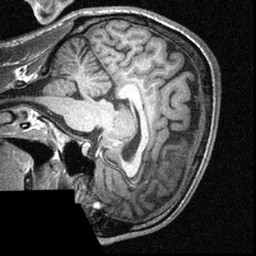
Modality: T1w
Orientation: sagittal
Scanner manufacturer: siemens
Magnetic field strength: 3 T
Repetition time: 1.57 s
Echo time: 0.00304 s